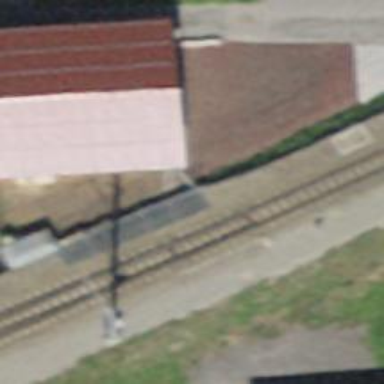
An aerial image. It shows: Narrow-gauge railway with electrified contact line.